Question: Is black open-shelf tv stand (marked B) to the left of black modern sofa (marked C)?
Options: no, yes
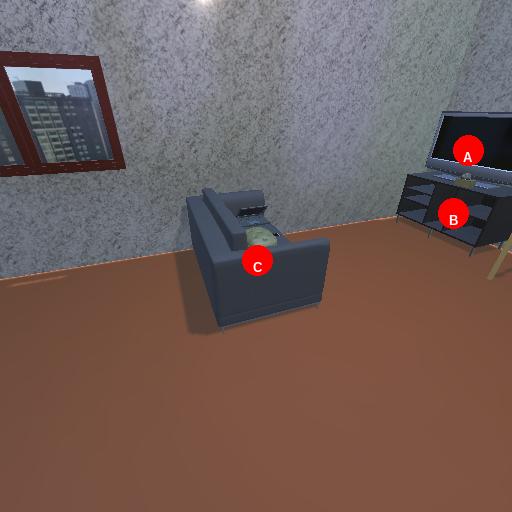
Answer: no